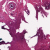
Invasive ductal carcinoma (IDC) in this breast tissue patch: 0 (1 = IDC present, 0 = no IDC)